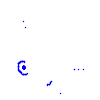
Particle: kaon